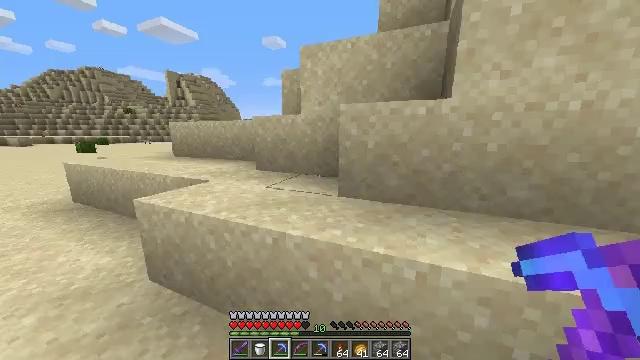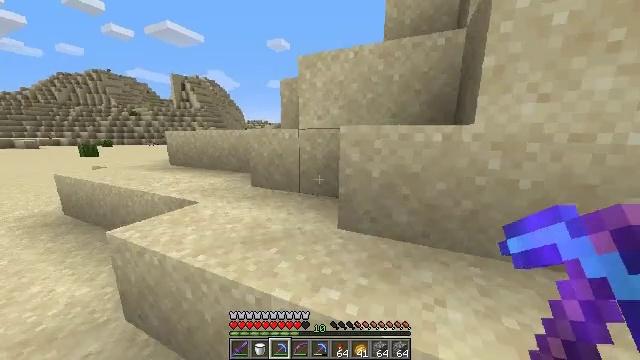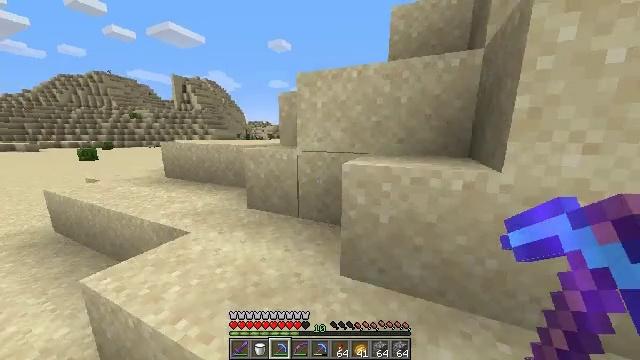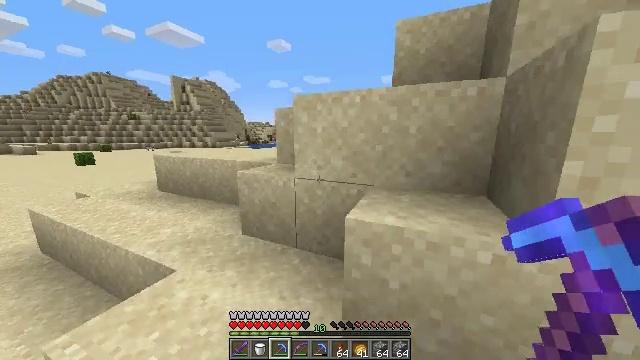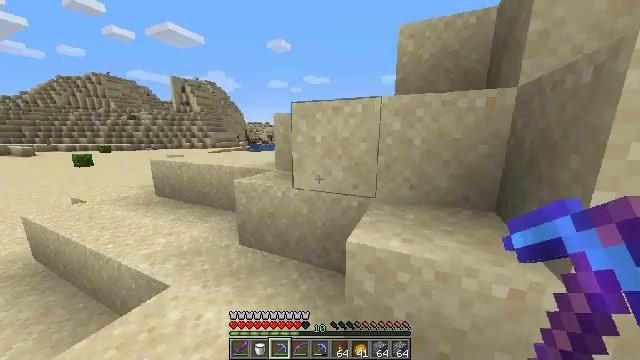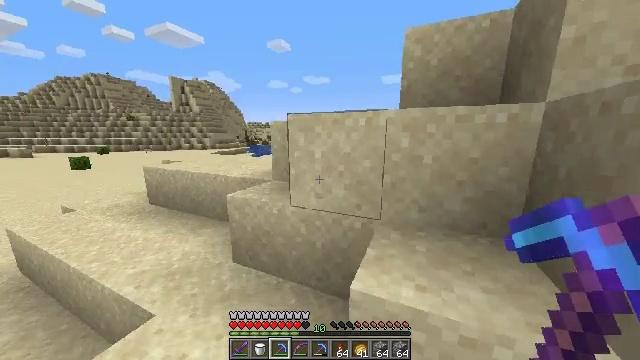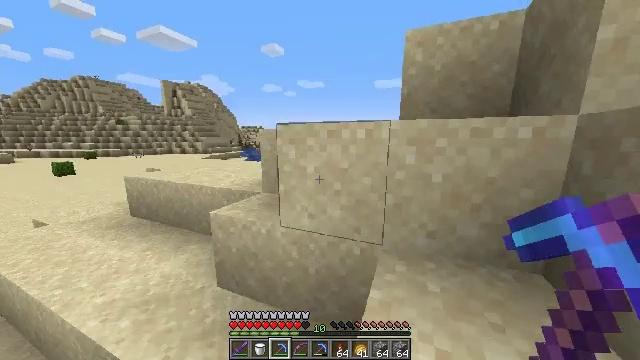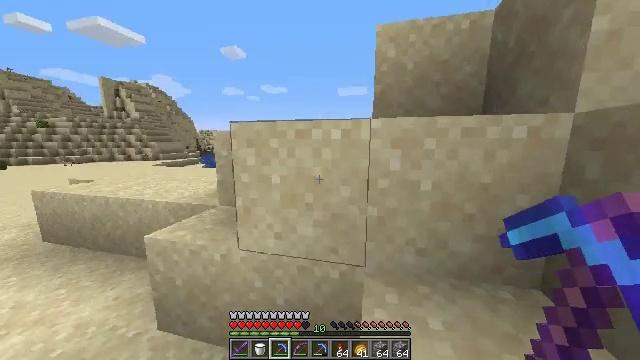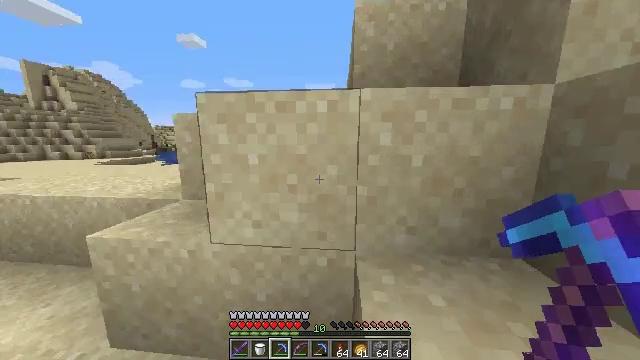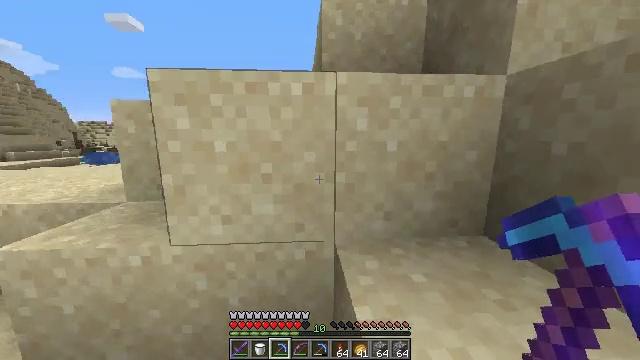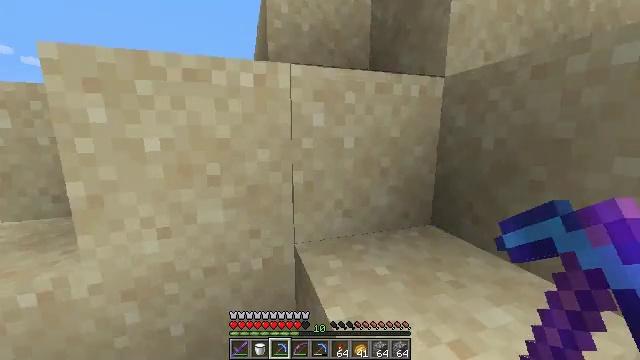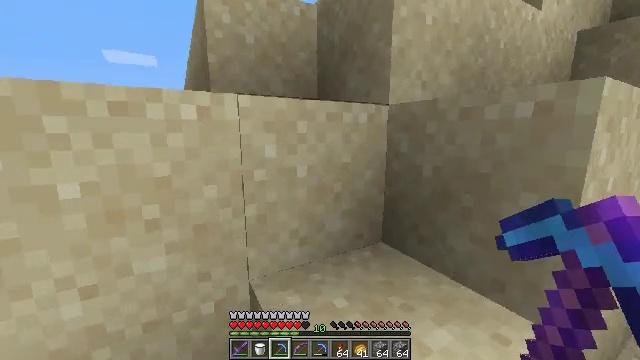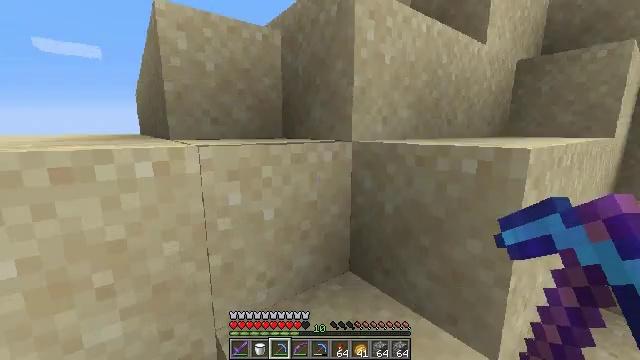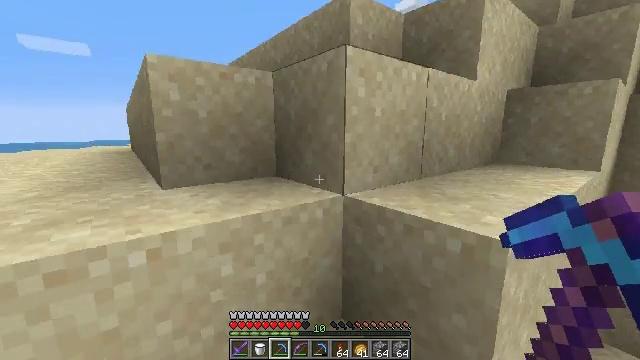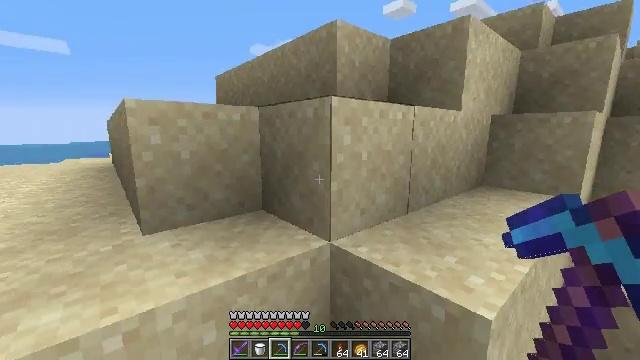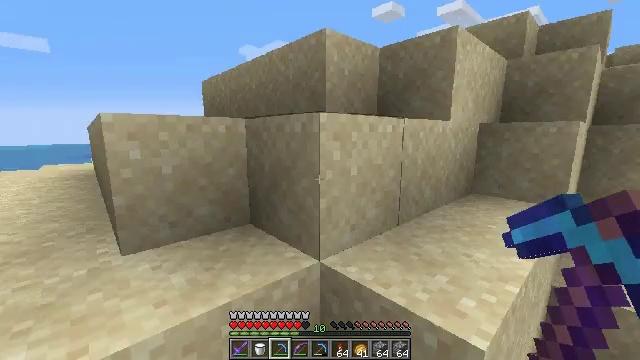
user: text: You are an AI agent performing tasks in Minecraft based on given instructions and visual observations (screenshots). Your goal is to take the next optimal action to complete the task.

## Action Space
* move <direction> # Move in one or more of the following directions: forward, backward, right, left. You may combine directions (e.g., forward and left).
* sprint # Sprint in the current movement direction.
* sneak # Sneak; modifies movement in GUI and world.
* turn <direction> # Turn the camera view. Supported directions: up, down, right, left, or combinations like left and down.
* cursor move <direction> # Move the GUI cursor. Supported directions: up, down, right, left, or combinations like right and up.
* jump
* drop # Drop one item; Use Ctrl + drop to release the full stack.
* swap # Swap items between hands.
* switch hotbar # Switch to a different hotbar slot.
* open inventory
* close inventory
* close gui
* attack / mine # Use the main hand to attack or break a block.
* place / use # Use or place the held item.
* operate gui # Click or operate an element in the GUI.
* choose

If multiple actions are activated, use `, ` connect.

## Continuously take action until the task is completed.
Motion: motion action
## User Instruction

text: Gather hay blocks from the farm.
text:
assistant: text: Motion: move forward, jump
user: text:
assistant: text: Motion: move forward, jump
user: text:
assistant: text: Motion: move forward, jump
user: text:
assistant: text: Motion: move forward, jump
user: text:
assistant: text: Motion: move forward, jump
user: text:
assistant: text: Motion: move forward, turn right
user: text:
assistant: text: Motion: move forward, turn right and up
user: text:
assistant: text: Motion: move forward, turn right
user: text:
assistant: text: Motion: move forward, turn right
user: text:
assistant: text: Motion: move forward, turn right
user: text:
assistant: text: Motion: move forward, turn right, jump
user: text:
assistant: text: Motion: move forward, turn right, jump
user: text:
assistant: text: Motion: move forward, turn right, jump
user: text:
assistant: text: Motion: move forward, turn right, jump
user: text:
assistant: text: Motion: move forward, turn right, jump
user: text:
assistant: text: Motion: move forward, turn right
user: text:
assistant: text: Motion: move forward, turn right
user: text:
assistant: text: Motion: move forward, turn right
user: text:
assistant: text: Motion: move forward, turn right
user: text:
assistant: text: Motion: move forward, turn right
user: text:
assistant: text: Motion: move forward, turn right
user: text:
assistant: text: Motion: move forward, turn right, jump
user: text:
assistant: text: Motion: move forward, turn right, jump
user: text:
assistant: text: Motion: move forward, jump
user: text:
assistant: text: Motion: move forward, jump
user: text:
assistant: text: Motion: move forward
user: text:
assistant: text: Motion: move forward, turn right
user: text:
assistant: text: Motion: move forward, turn right
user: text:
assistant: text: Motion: move forward
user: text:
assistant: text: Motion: move forward